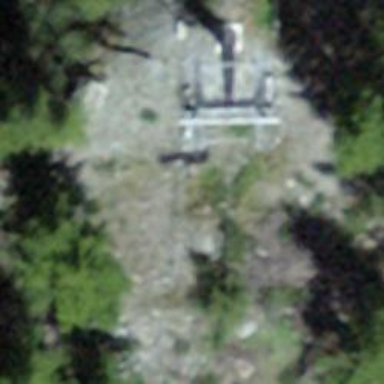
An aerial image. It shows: Chair lift captured from aerial perspective.